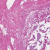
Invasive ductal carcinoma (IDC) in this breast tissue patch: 0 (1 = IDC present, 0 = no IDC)